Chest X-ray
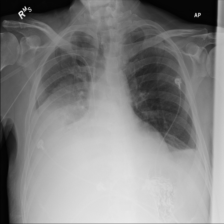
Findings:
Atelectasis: negative
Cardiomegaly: negative
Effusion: positive
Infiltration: negative
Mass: negative
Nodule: negative
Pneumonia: negative
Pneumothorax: negative
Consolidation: negative
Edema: negative
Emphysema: negative
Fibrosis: negative
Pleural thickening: negative
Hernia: negative